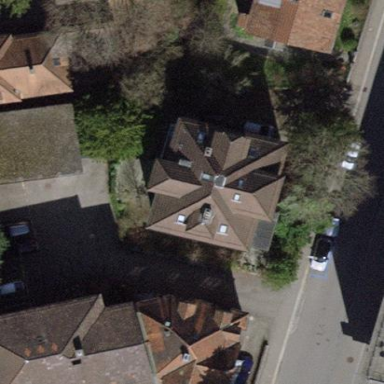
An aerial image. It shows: Hipped roof apartment building.